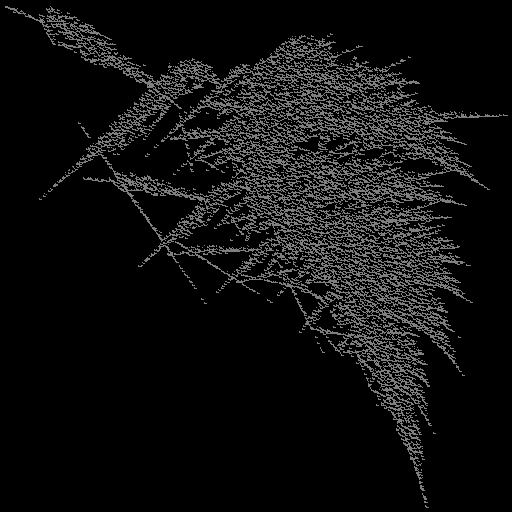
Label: turbanshell